Question: I am experiencing an odd lag in the animation whenever I display a 'UIAlertView'. The buttons and labels on the alert view are appearing noticeably before the background. It is happening everywhere in the application that I display an alert

The alert in the example above is shown from the action method of the clear button:
'''
-(IBAction)clearButtonTapped:(id)sender {
UIAlertView *alert = [[UIAlertView alloc] initWithTitle:@"Clear Outbox" message:@"This will delete everything from your Outbox." delegate:nil cancelButtonTitle:@"Cancel" otherButtonTitles:@"OK",nil];
[alert show];
}
'''
Does anyone know why this is happening / what I can do to stop it?
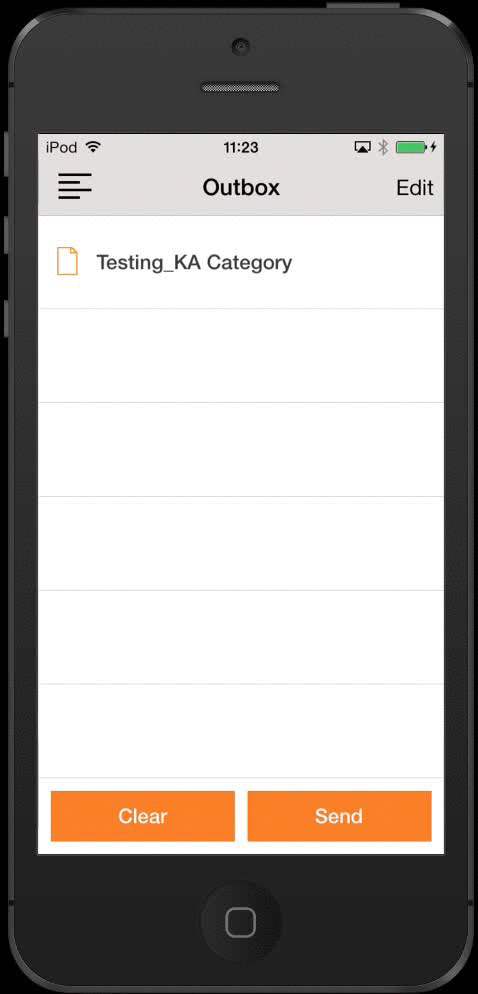
Answer: Set "renders with edge antialiasing" to NO in the info.plist